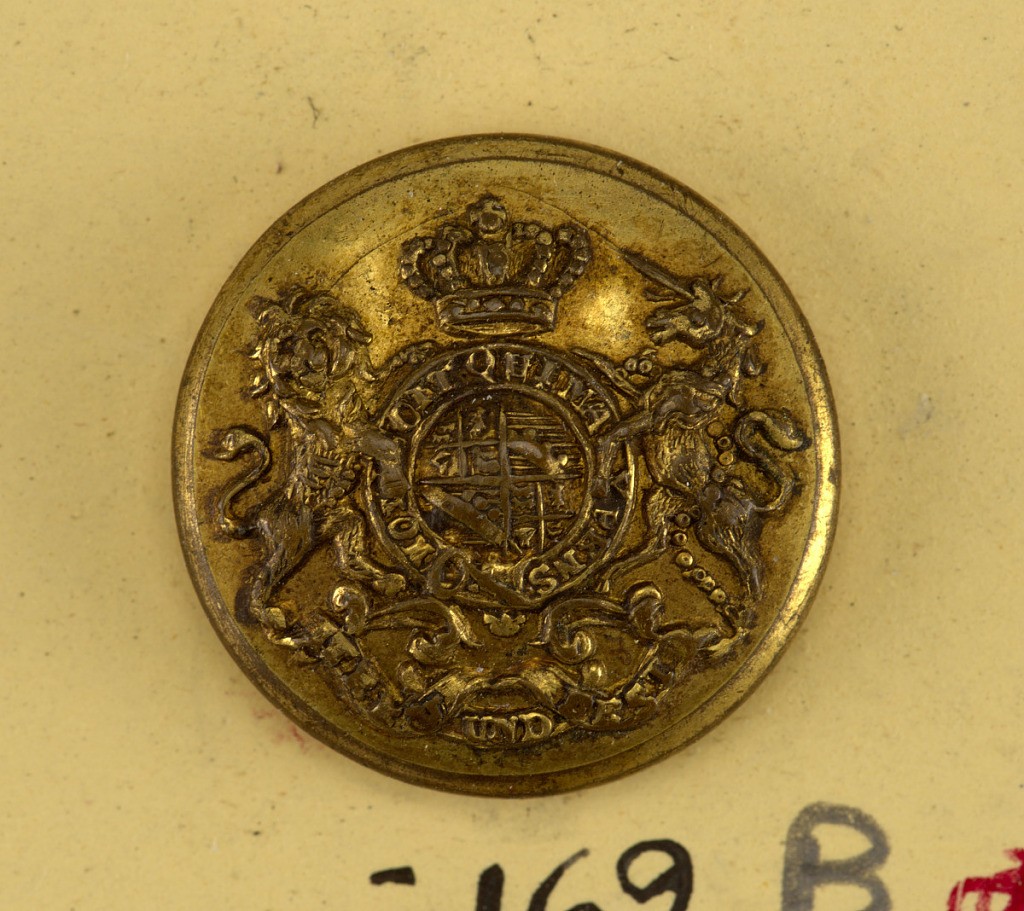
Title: Button
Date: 19th century
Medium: Brass
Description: Button showing coat of arms: heraldic devices surrounded by a band with "Honi soit qui mal y pense", lion and unicorn supporters, crown above and below, ribbon with "Treu und fest." Brass back and shank. On reverse, "Firmin and Son 153 Strand, London."

On card C